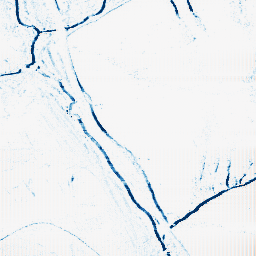
Category: morphological
Decomposition family: morphological_rect
Decomposition parameters: operation: closing
width: 5
height: 3
Upsampling method: fft_zeropad
Upsampling parameters: scale: 4
Upsampling scale: 4